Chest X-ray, PA view. Patient: 52 years old, sex F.
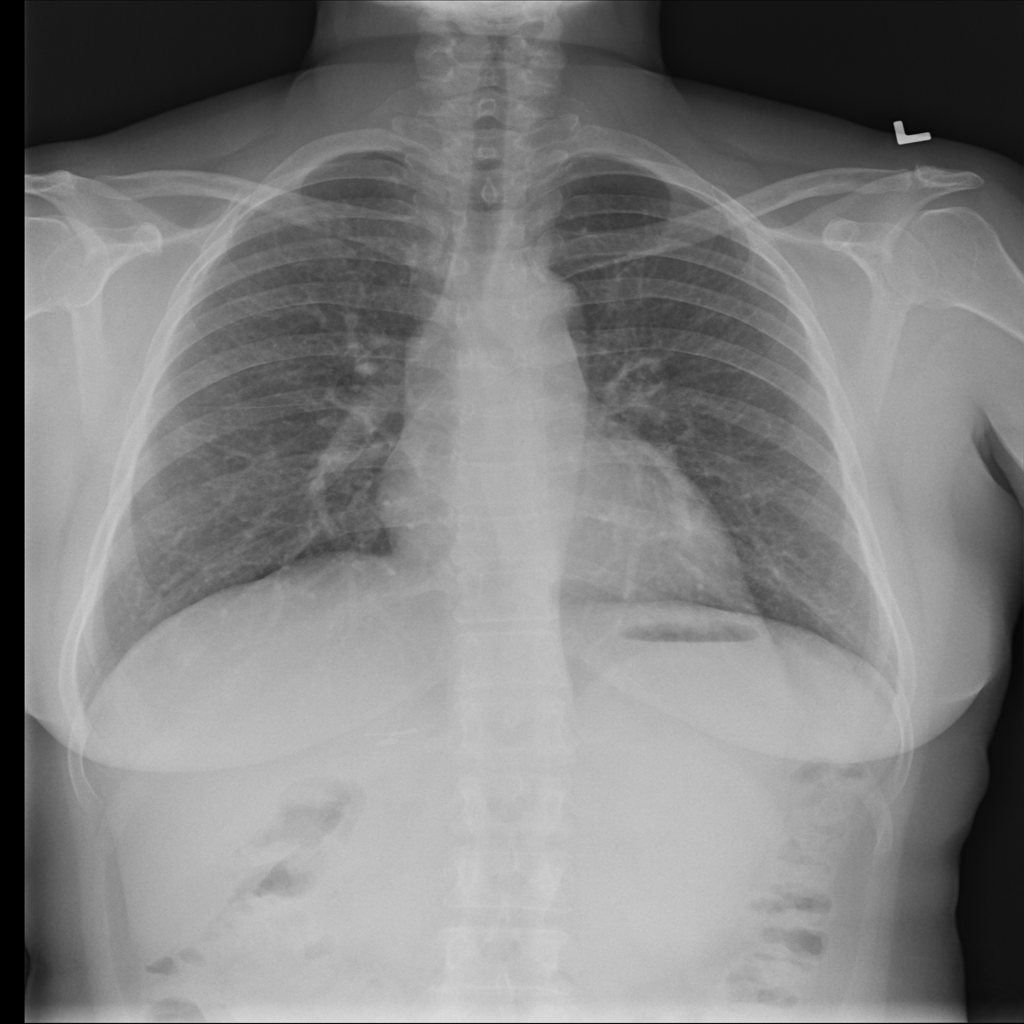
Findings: Pleural_Thickening